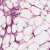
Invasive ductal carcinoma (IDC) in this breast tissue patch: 1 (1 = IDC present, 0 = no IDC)